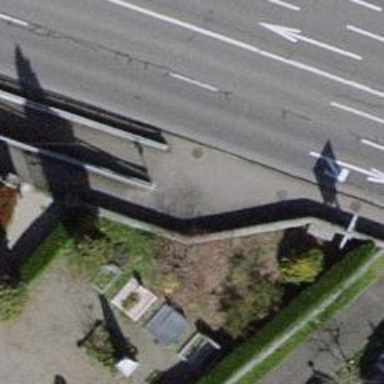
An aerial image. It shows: Retaining wall.